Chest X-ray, PA view. Patient: 58 years old, sex F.
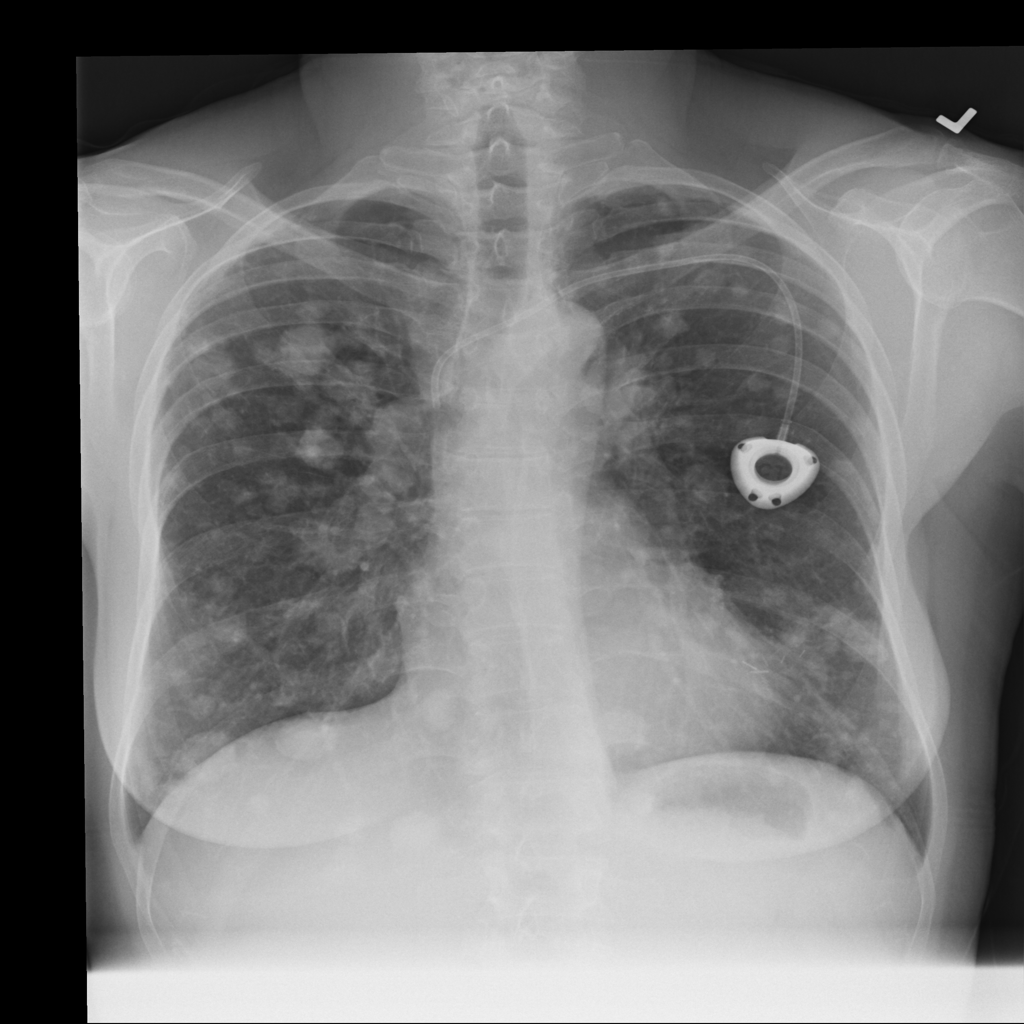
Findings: Nodule